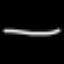
Label: line